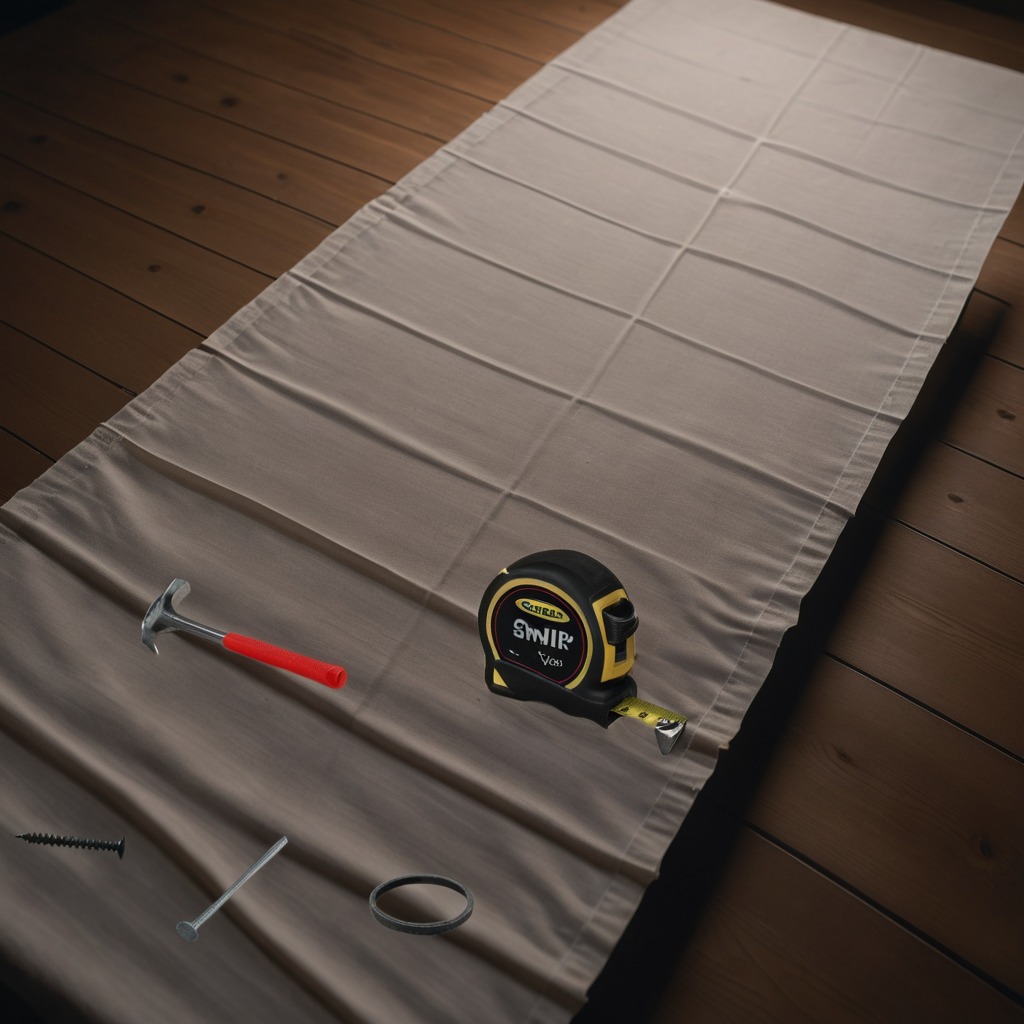
A rubber Oring, a measuring tape, a metal machine screw, a hammer, and an iron nail are lying on the wooden table.